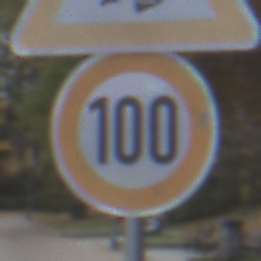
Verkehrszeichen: Geschwindigkeit100
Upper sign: AmphibienwanderungRechts
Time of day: MorningAfternoon
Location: Outdoor (Urban)
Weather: Overcast
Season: NotSpecified
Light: Natural